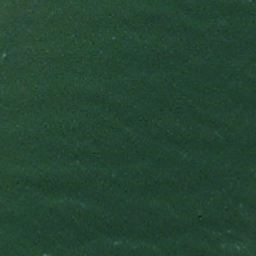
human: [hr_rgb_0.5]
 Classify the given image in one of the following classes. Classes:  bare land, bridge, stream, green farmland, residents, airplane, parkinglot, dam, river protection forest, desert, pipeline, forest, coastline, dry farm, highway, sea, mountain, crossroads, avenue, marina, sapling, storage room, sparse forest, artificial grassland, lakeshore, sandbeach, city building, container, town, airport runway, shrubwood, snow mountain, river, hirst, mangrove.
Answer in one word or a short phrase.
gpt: sea